Interaction volume radius: 5 \u00c5
Interaction volume height: 10 \u00c5
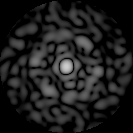
Disorder parameter: 0.8578